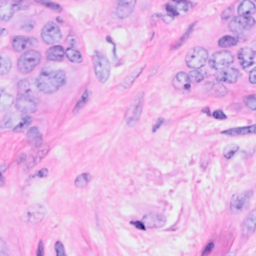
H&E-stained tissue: Breast